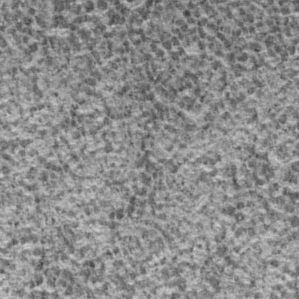
Label: frost